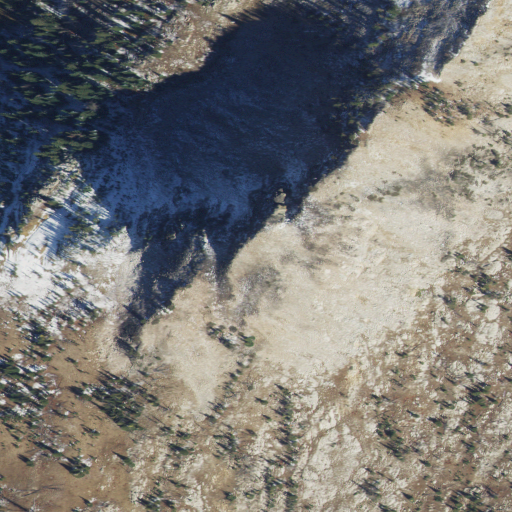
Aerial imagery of mountain in Idaho named Mosquito Peak containing shrub, evergreen forest, grassland, and barren land